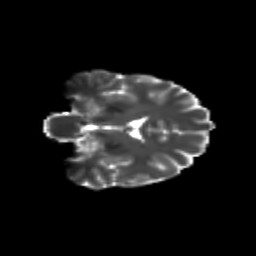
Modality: T2w
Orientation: coronal
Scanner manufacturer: siemens
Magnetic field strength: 3 T
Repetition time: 9.2 s
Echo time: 0.084 s